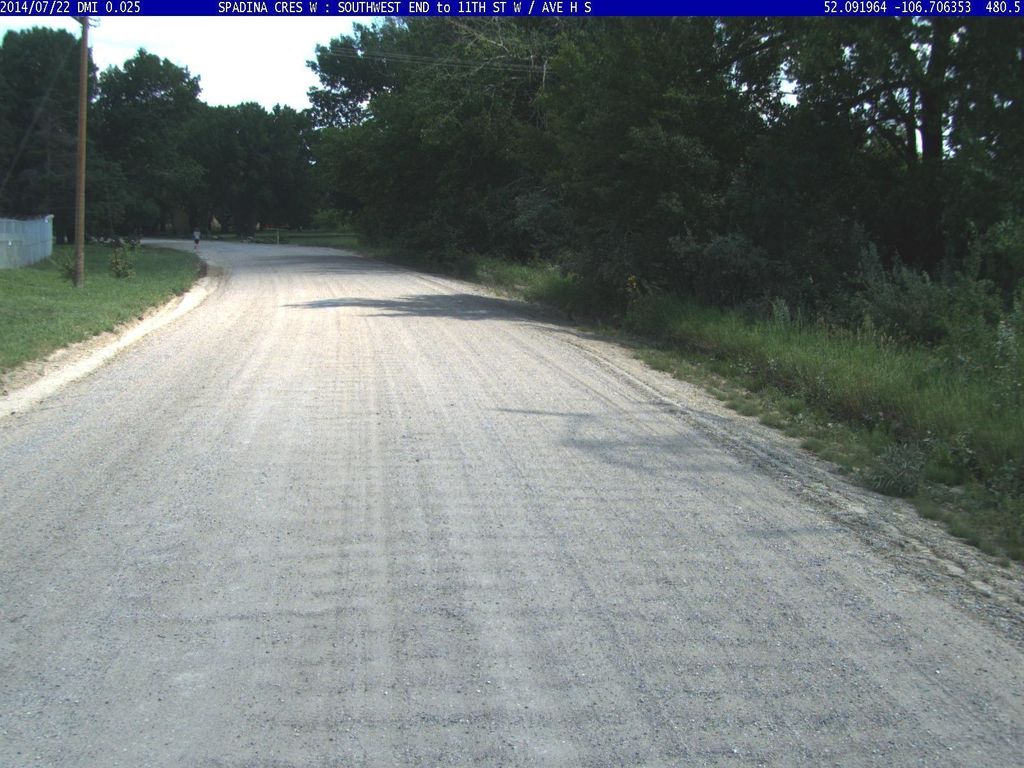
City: saskatoon